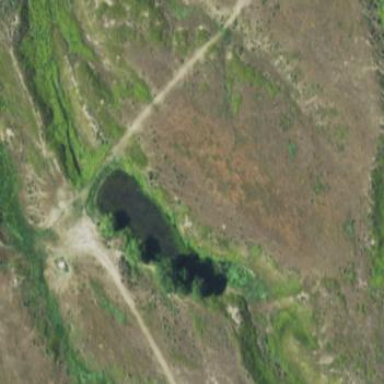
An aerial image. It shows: Reservoir.